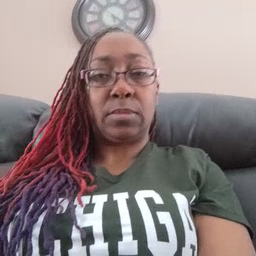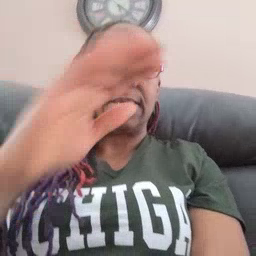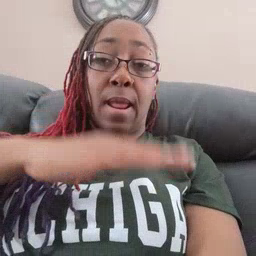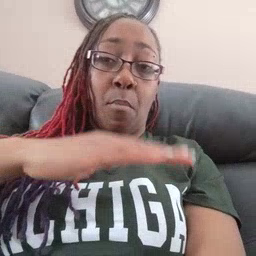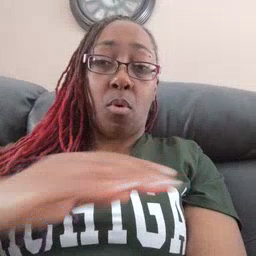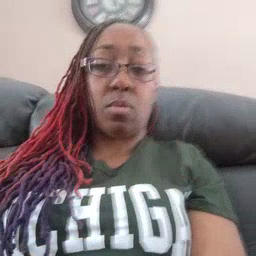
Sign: table